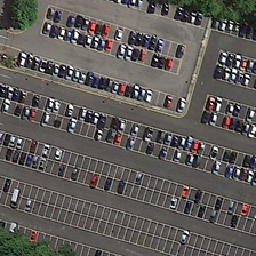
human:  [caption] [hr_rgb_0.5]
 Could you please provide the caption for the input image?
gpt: There are cars everywhere in some places and not in some places.

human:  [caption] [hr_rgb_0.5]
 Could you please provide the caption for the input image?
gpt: Some places are filled with some palce no cars.

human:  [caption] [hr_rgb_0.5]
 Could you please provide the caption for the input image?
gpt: This is a very big parking lot.

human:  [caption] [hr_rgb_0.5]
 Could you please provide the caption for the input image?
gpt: This is a very, very large parking lot.

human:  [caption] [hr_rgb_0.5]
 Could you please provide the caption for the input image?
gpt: This is a very, very big parking lot.